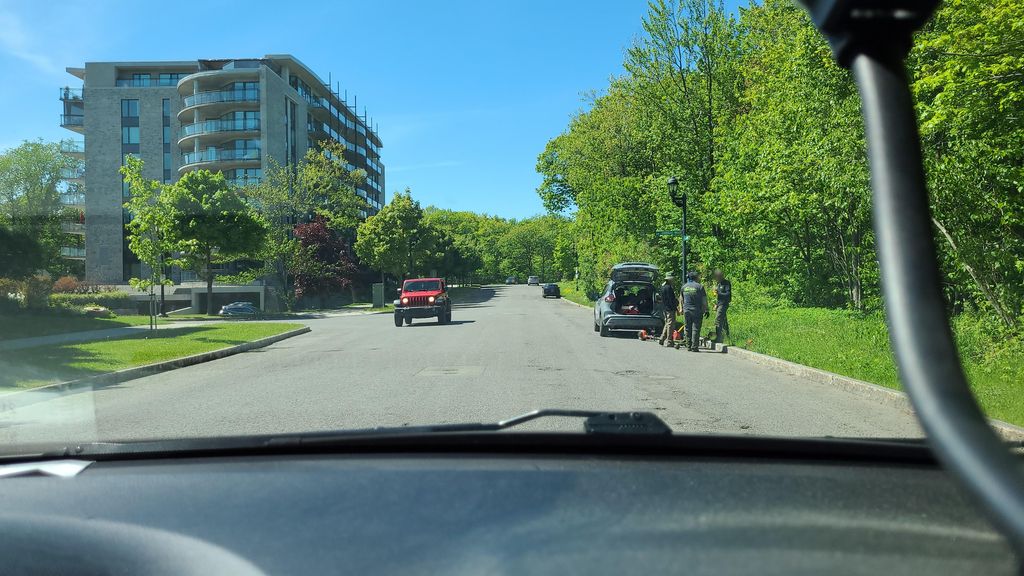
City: quebec_city